Question: I am looking for some framework that allows me to create a Photo Gallery that allows the user to swipe through pictures, and then select one and it takes them to a specific view based on that image. I seen this idea in another App, and didnt know if this was an open source framework, or if there is anything similar.

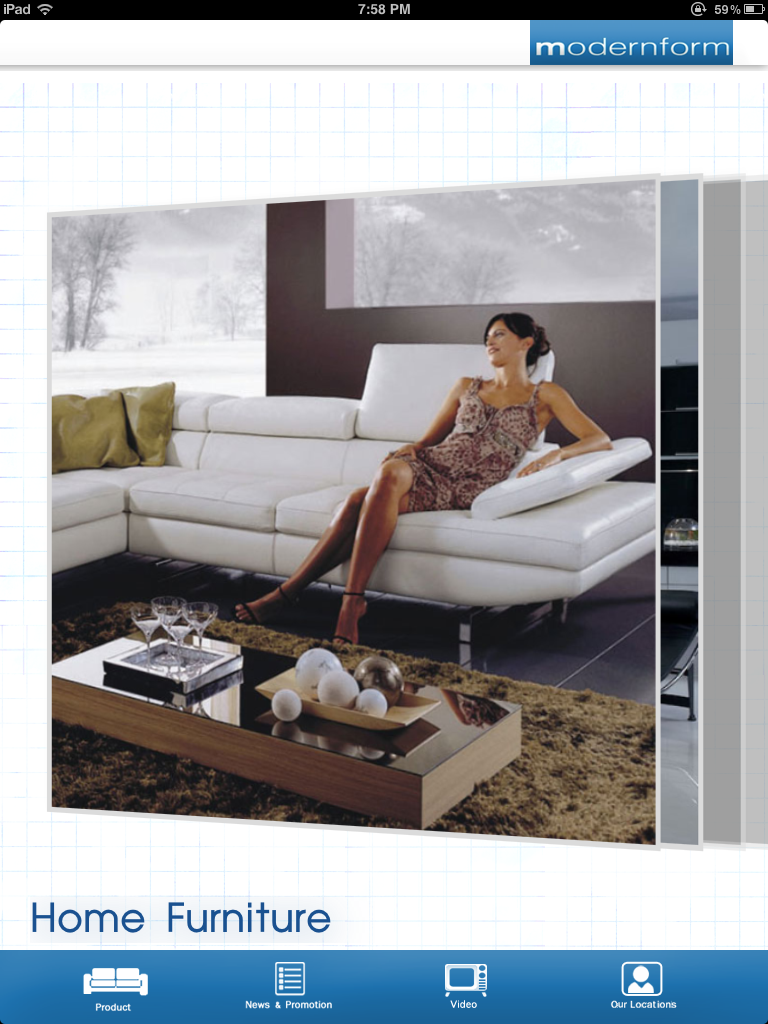
Answer: I wrote a library that should be able to handle this:
<URL>
Check out the "custom" or "time machine" carousels in the example app for something similar to what you've shown.
Here's a screenshot. Don't worry that it's not exactly the same as your picture; the angle, panel size, etc. can all be configured.